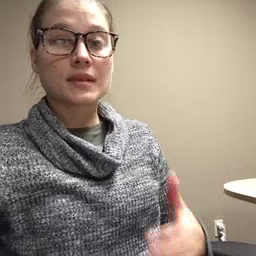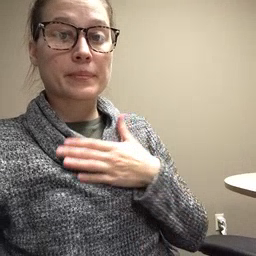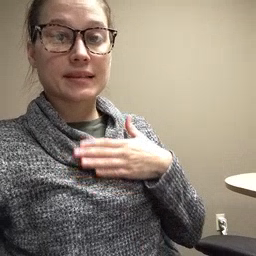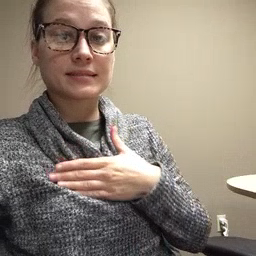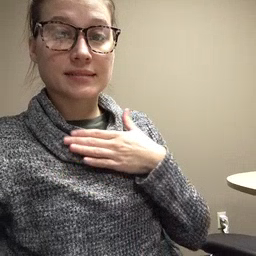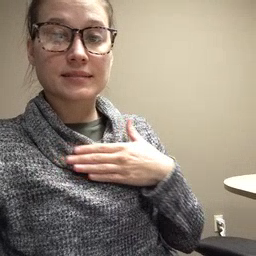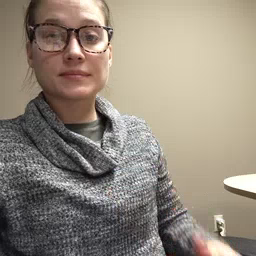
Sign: please